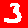
Digit: 3